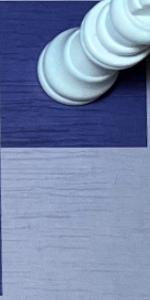
Label: Empty